Interaction volume radius: 5 \u00c5
Interaction volume height: 25 \u00c5
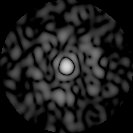
Disorder parameter: 0.8381